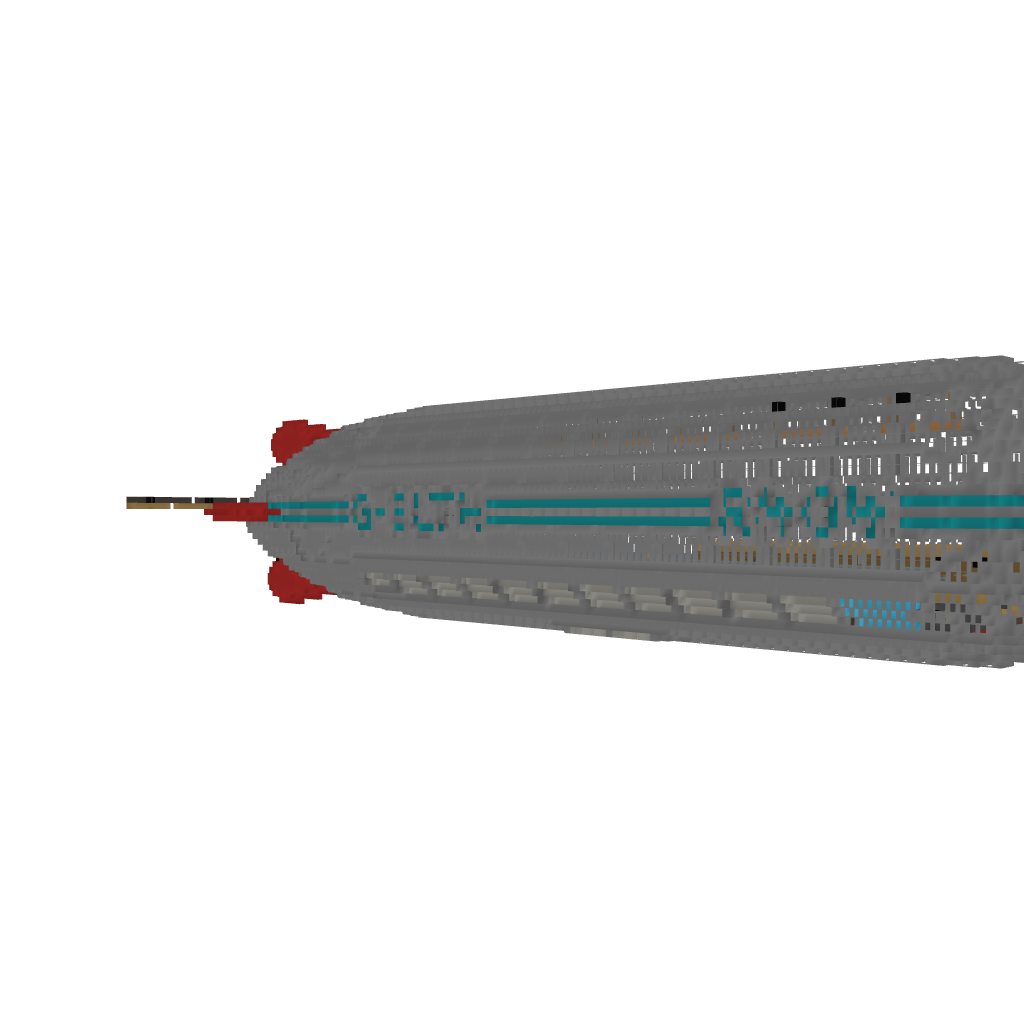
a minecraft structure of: Airship with guest rooms